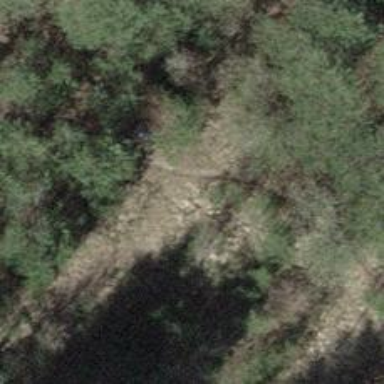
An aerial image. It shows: Unpaved path.